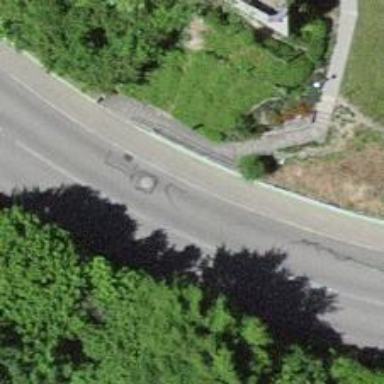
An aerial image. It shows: Sidewalk along the footway.